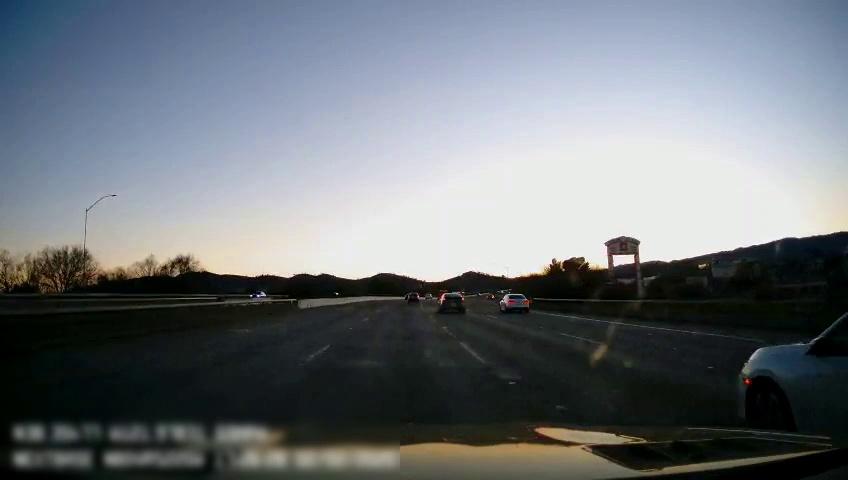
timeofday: Day
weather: Cloudy
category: Drivable Space
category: Vehicles | Car
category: Vehicles | Car
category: Vehicles | Car
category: Vehicles | Truck
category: Vehicles | Car
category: Vehicles | Car
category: Lanes | Current Lane
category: Lanes | Current Lane
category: Lanes | Alternate Lane
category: Lanes | Alternate Lane